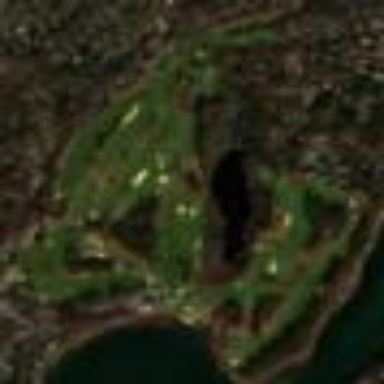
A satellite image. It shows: Golf course.